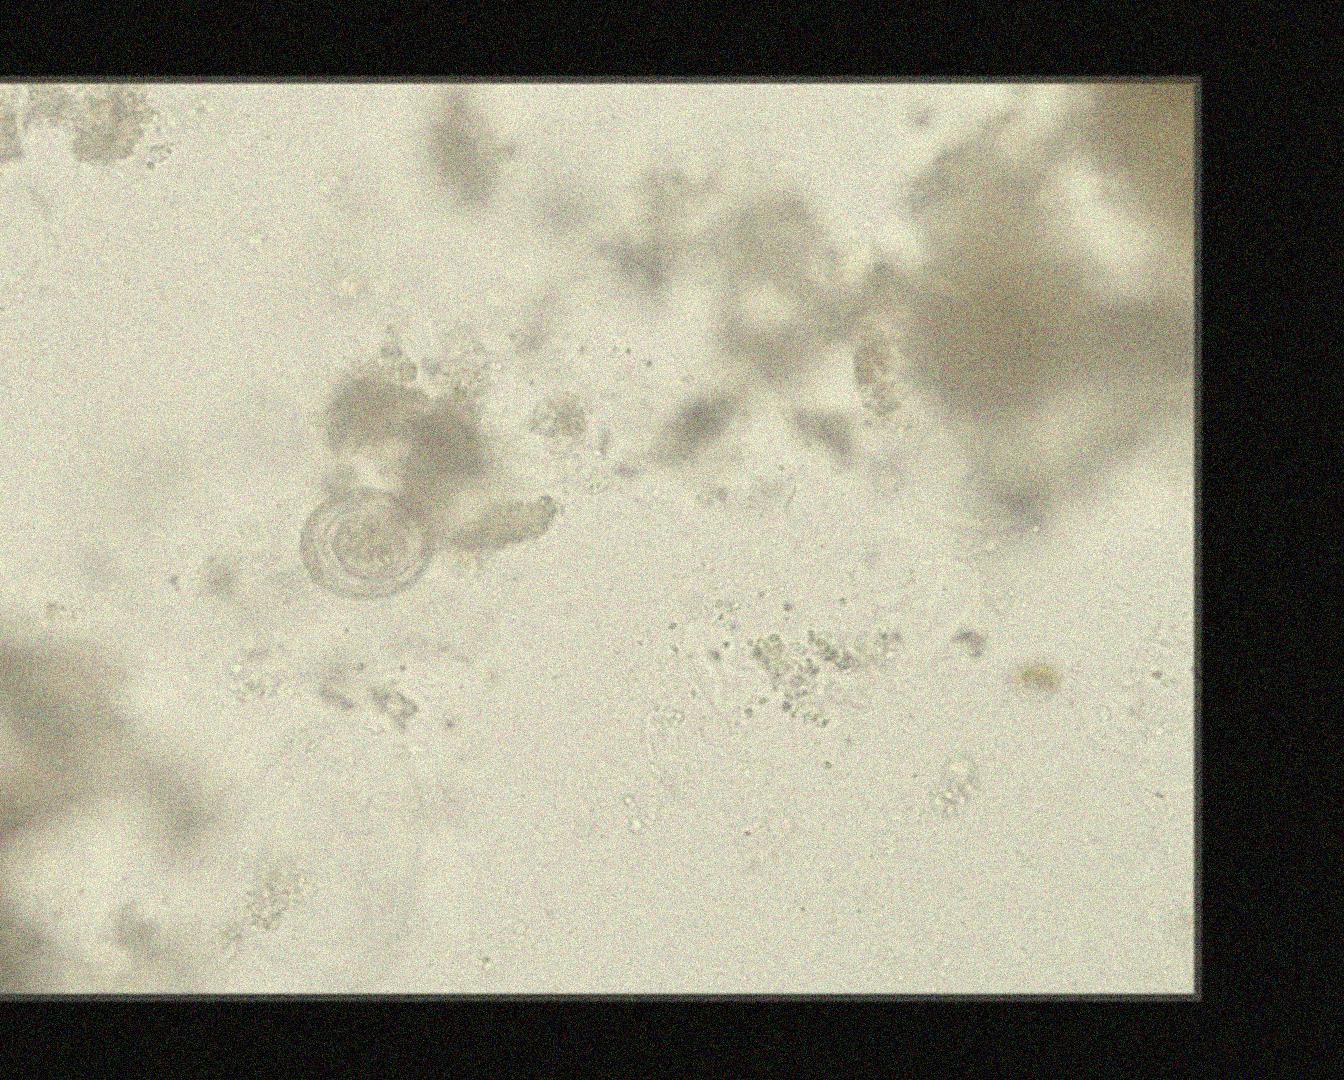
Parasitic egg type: Hymenolepis nana